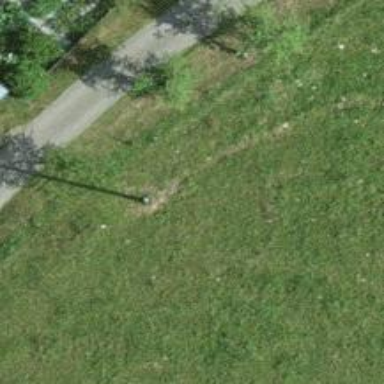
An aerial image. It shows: Minor power line.